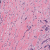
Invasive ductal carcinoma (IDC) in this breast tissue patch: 1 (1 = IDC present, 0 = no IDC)